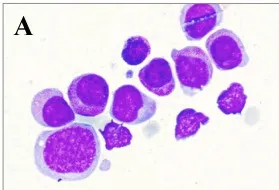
(A) Bone marrow smear of primitive granulocytes under a microscope.
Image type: pathology (giemsa)